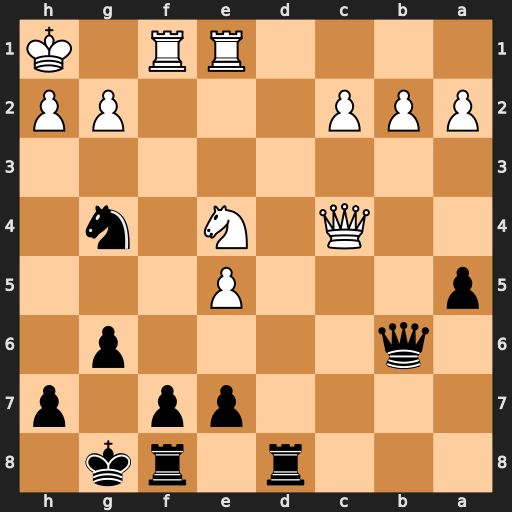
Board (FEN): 3r1rk1/4pp1p/1q4p1/p3P3/2Q1N1n1/8/PPP3PP/4RR1K
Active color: b
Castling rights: -
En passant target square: -
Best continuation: Ne3 Rxe3 Qxe3